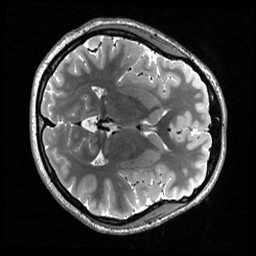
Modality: T2w
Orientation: axial
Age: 21
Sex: female
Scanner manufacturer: siemens
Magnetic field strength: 3 T
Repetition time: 3.2 s
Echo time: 0.565 s